Field crop: maize
Growth stage: 2
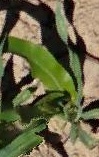
Species: maize